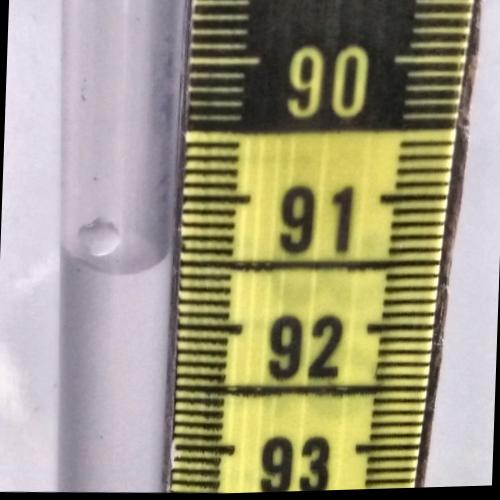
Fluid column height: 91.6 cm